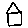
Label: house